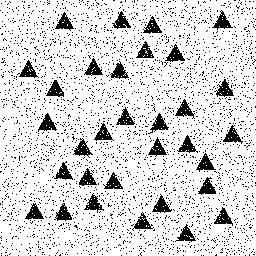
Squares: 0
Triangles: 32
Stars: 0
Total shapes: 32